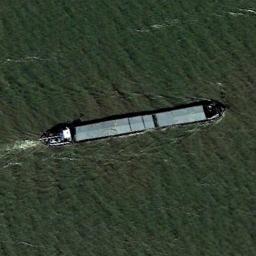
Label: ship